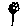
Label: flower